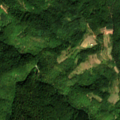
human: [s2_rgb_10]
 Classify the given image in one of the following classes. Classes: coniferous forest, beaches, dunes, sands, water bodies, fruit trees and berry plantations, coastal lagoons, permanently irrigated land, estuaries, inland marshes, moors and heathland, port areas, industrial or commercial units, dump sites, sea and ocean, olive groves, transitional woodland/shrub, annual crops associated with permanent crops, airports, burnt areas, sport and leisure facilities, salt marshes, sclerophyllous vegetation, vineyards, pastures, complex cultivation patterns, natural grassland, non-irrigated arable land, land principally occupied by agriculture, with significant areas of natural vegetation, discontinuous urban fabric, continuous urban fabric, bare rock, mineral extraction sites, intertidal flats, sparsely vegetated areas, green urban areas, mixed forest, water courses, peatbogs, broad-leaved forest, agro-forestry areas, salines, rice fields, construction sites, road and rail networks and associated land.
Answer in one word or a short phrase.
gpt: land principally occupied by agriculture, with significant areas of natural vegetation, broad-leaved forest